Question: I'm generating a large table of data, and I want to be able to sort through the data, by clicking on the column heading to order it ascending / descending (similar to how it's done on Dropbox, see image).
Im pretty new to programming and I wasn't sure of the best way to do this, either
-
or
-

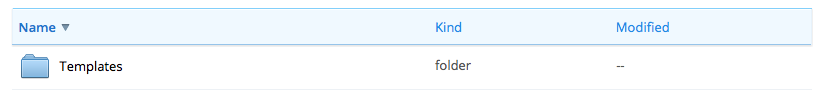
Answer: You can use some cool plug-ins available for it like
<URL> that provides sorting, paginating, searching etc options.